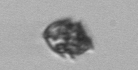
Label: Kryptoperidinium_triquetrum